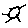
Label: sun